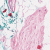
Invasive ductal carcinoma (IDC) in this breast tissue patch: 0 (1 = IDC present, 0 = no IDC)